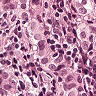
Metastatic tissue present: yes